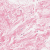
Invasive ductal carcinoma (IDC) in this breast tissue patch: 0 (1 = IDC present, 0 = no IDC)